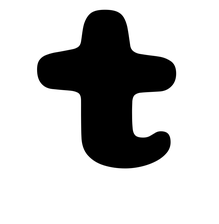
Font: Gluten_Bold